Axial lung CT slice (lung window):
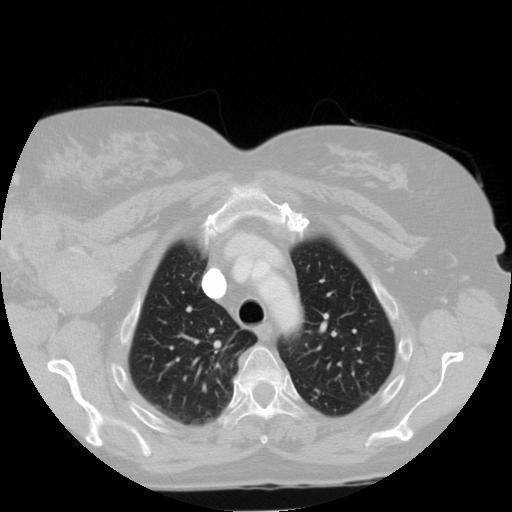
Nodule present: yes
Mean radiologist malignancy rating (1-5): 2